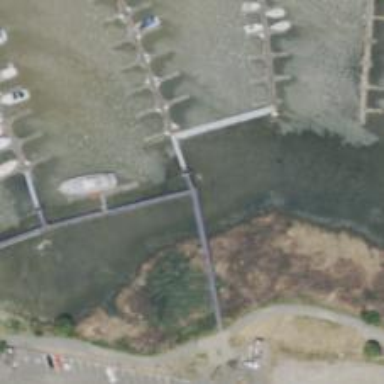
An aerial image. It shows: Footway leading to man-made pier.